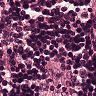
Metastatic tissue present: no